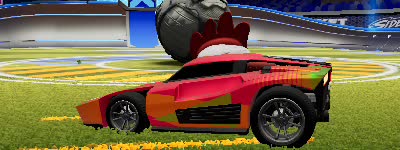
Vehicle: breakout